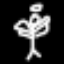
Label: angel